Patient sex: M
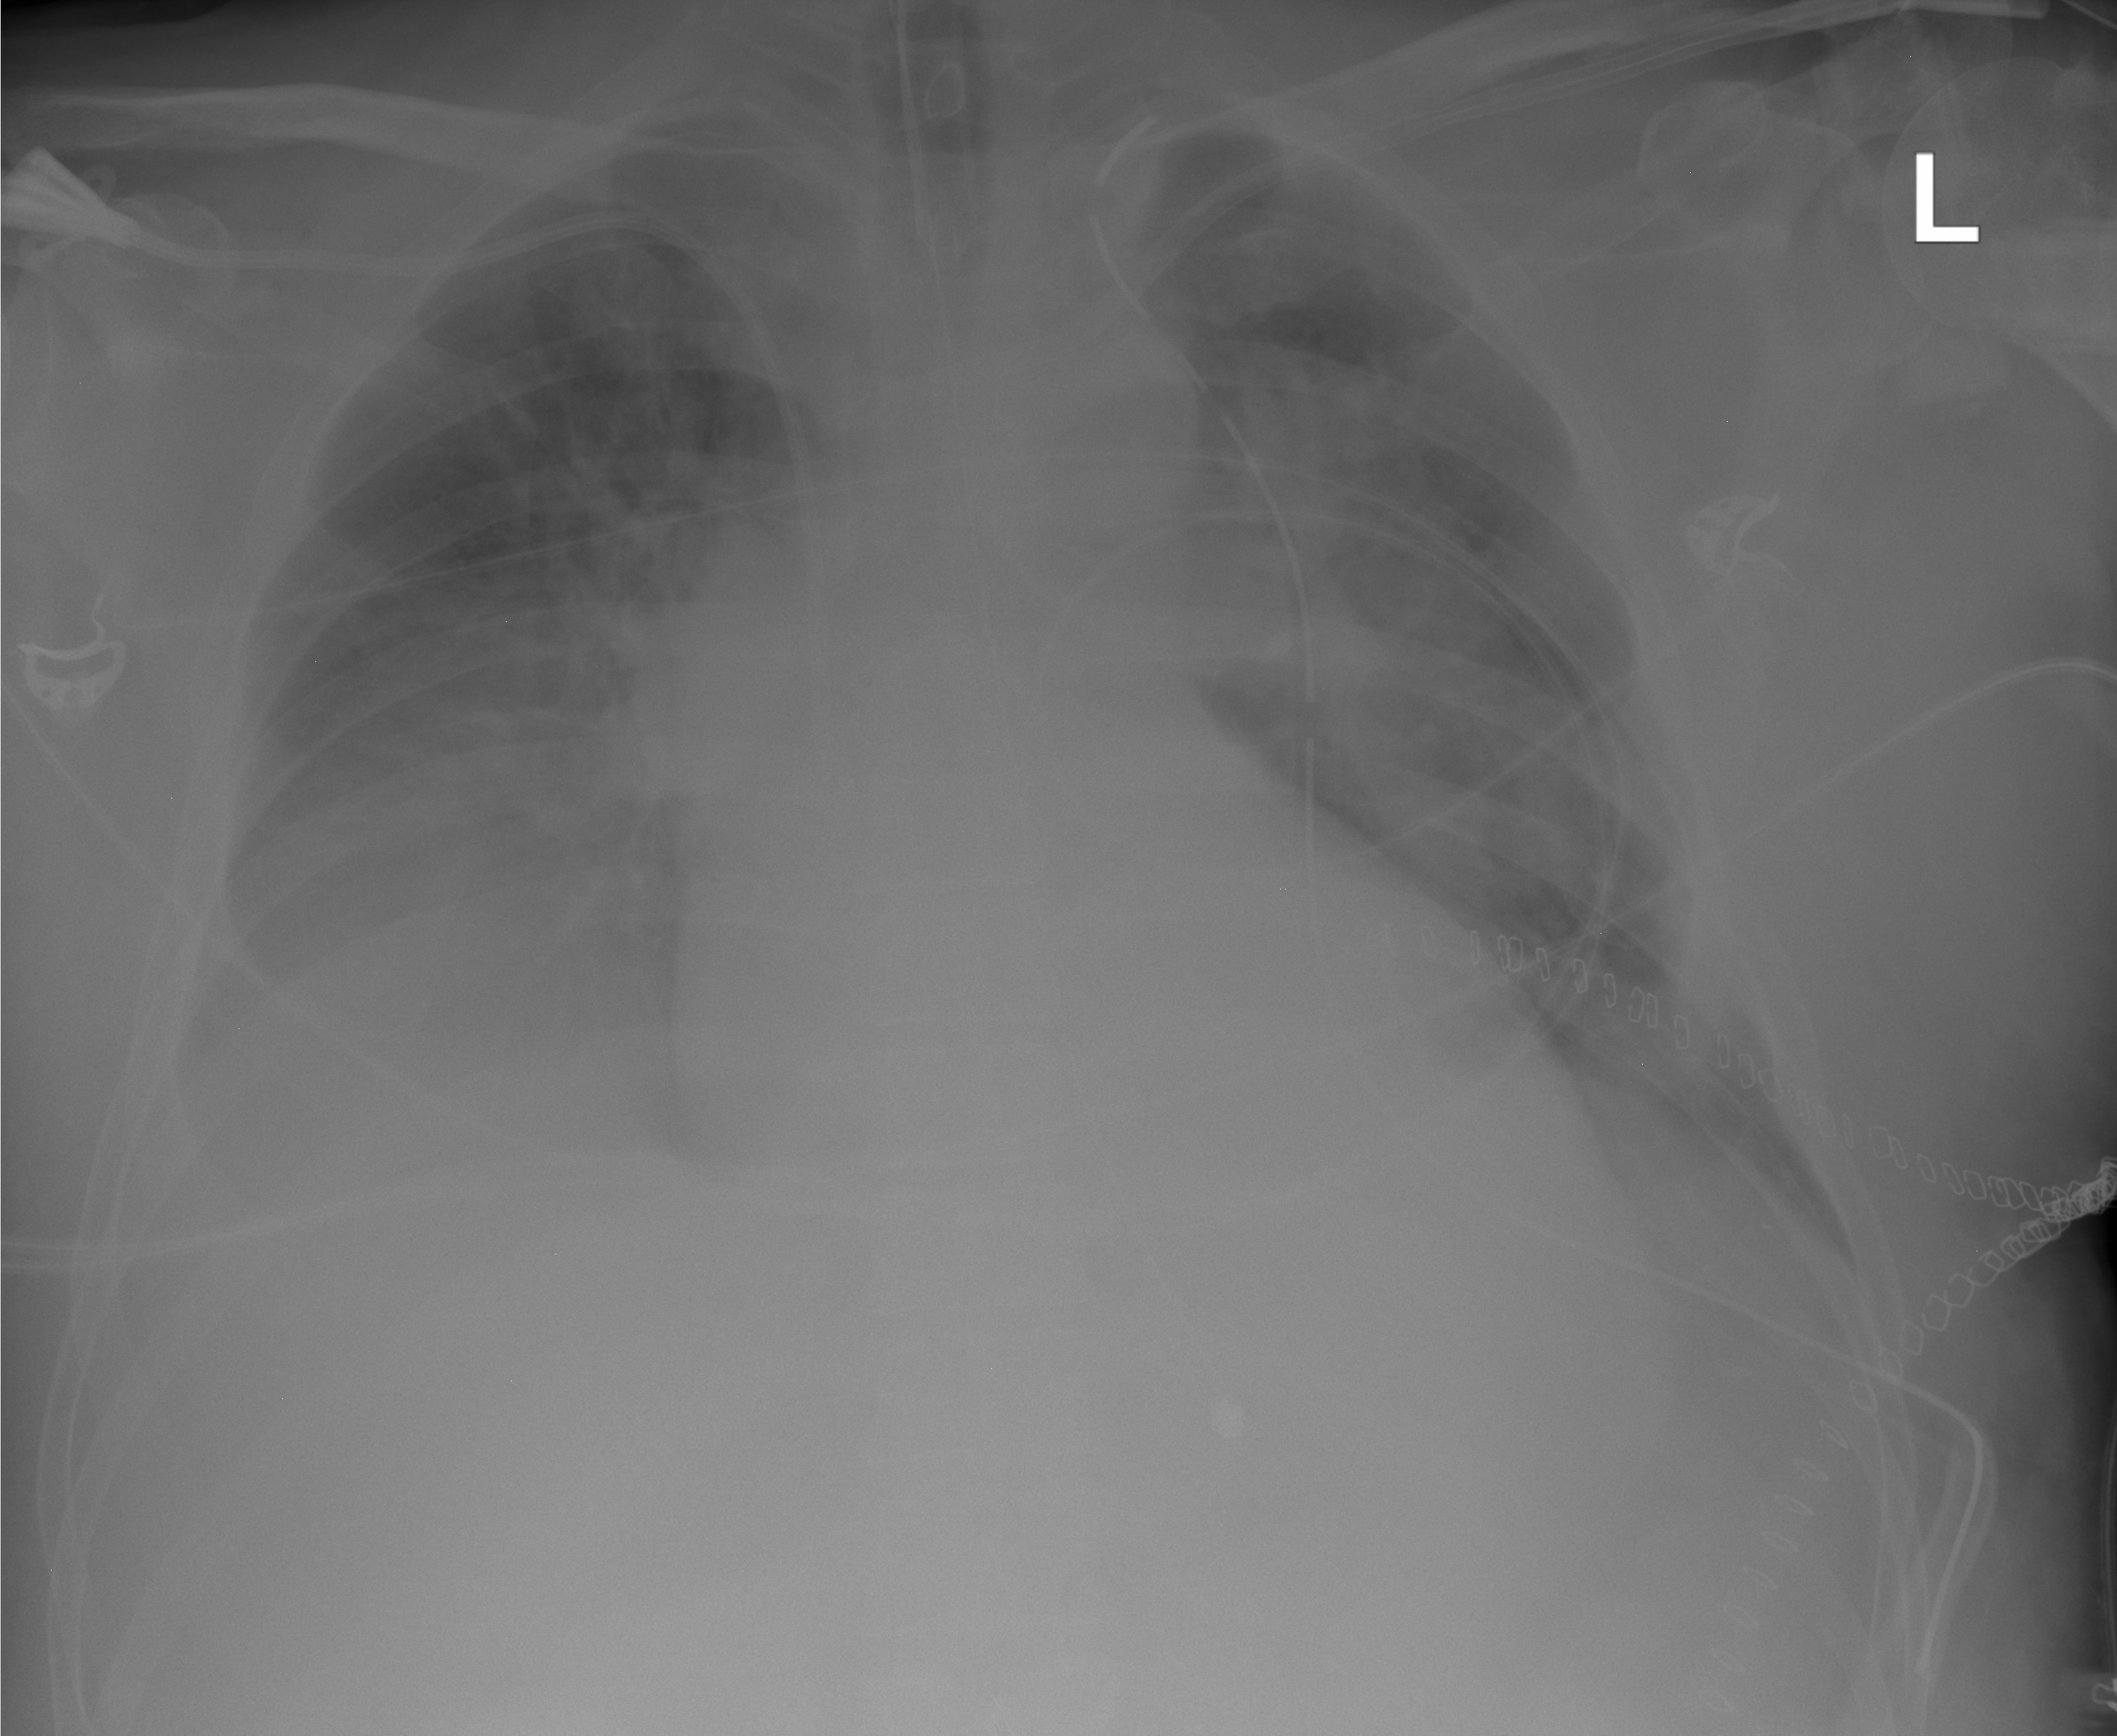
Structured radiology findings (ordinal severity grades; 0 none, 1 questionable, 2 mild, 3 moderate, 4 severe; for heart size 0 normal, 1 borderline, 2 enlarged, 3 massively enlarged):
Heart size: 2
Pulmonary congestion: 2
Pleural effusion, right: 0
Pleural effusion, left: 0
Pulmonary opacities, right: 2
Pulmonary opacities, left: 2
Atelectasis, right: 0
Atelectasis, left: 0